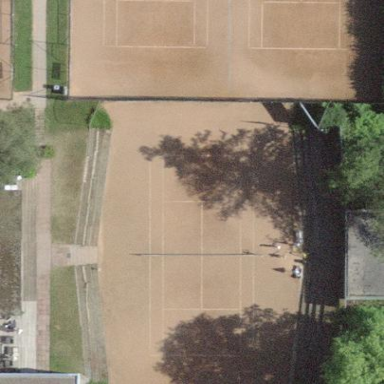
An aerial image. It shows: Clay tennis court in leisure land pitch.